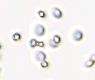
Label: Phaeocystis